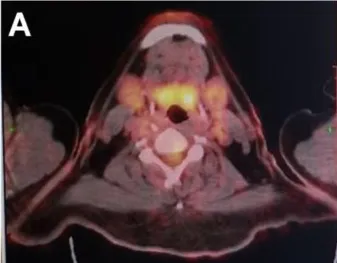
(A) A positron emission tomography-computed tomography scan showed increased 18F-fluorodeoxyglucose metabolism in the left neck mass.
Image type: radiology (pet)